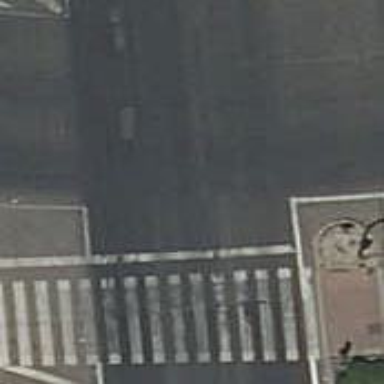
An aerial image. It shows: Road with traffic signals.